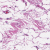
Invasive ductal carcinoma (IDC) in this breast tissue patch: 0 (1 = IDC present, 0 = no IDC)